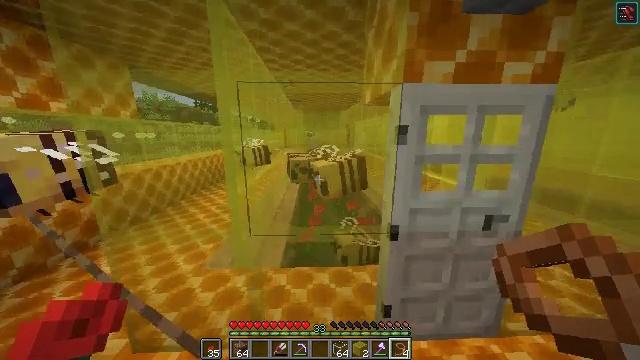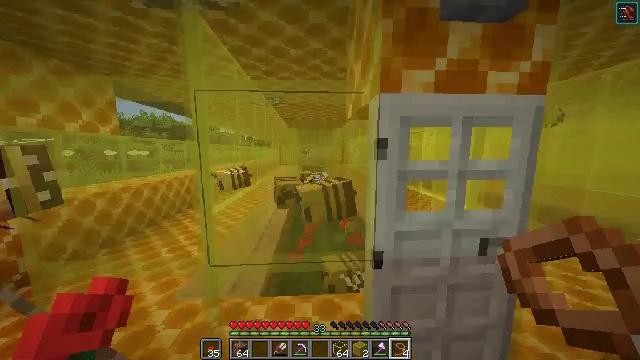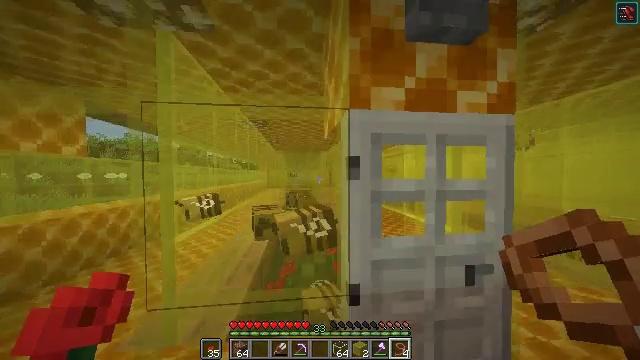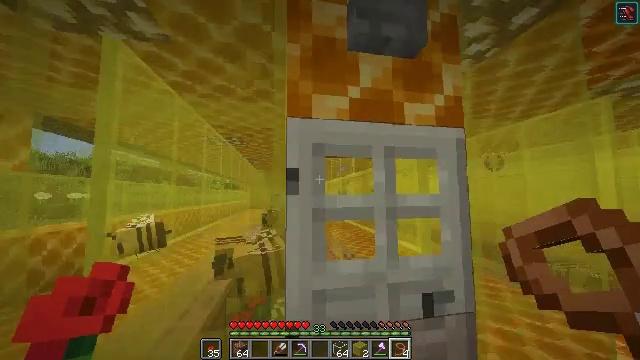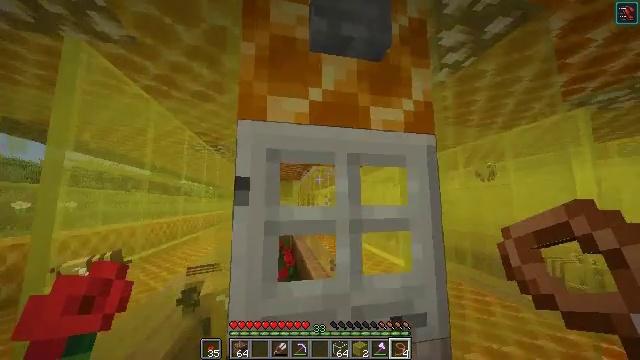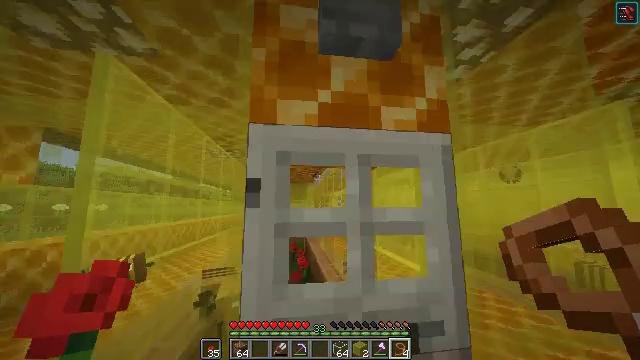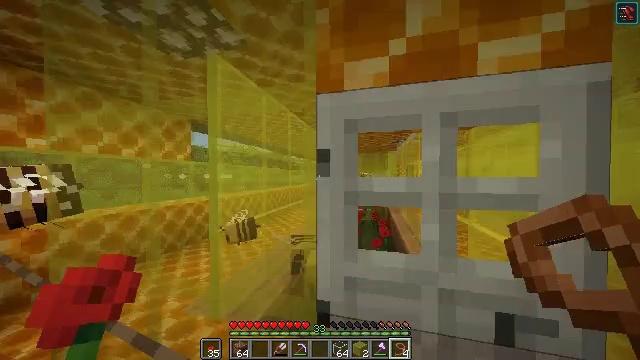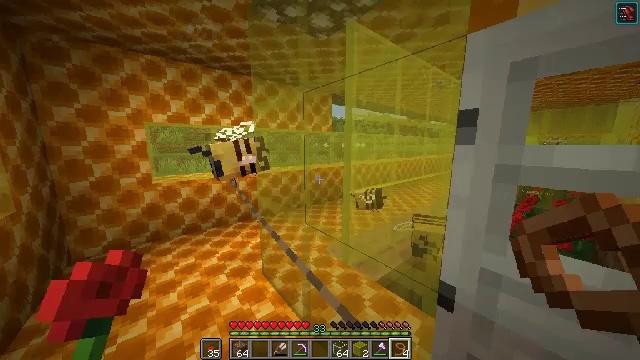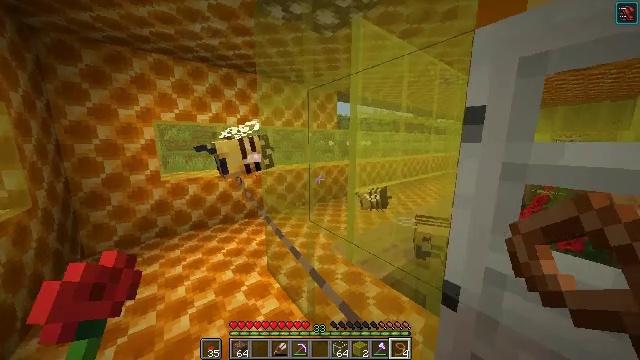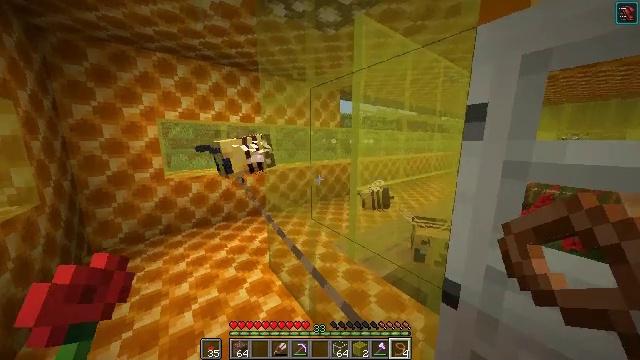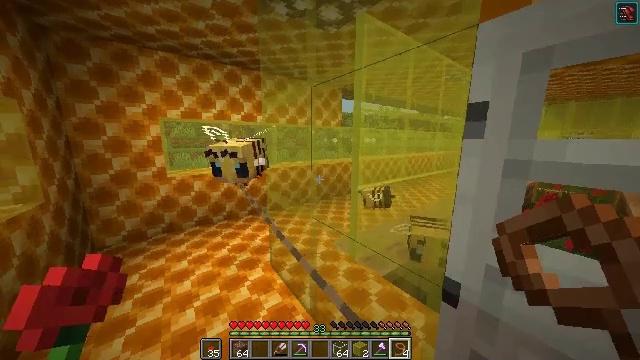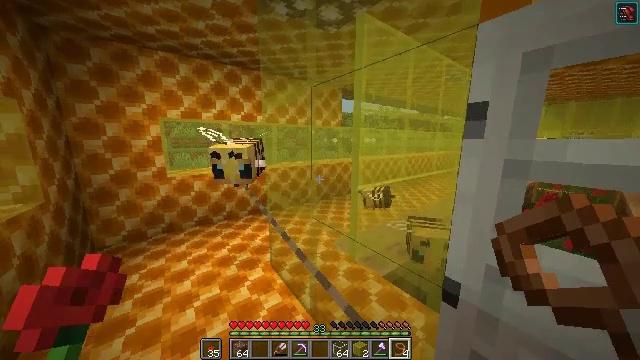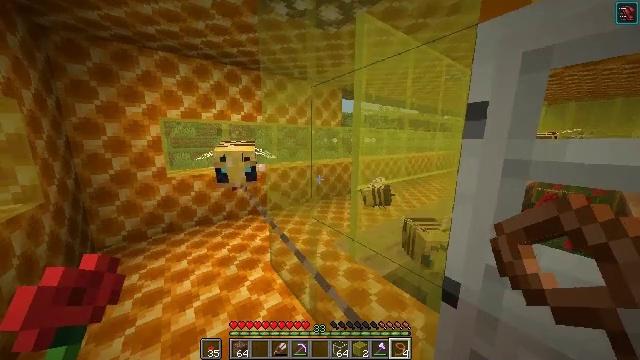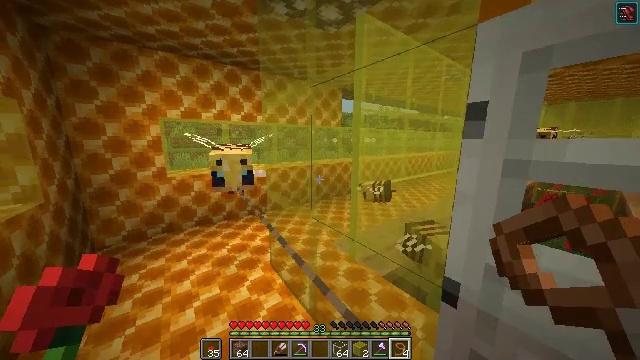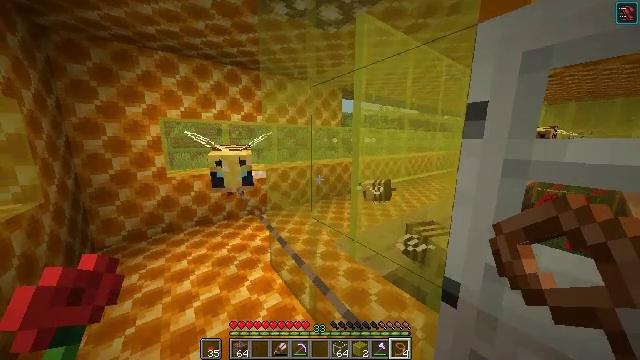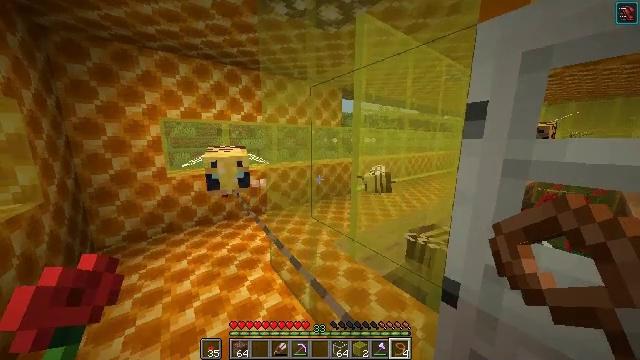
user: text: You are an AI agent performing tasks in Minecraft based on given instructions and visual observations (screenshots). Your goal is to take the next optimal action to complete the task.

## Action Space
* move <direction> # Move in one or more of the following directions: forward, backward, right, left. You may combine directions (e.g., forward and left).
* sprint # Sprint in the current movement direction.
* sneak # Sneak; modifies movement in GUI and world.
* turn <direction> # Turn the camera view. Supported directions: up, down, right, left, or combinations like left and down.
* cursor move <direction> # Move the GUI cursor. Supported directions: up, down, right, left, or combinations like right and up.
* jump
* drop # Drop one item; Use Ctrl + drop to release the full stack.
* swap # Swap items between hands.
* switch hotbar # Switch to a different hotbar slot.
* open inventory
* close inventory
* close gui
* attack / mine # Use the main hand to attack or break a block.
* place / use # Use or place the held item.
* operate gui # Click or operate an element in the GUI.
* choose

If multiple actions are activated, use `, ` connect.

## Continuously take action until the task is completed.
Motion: motion action
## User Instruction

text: Collect the yellow stained glass pane.
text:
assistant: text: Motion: move forward and move right, turn right and up
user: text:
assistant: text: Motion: move right, turn right and up
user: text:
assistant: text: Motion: turn right and up
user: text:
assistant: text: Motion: turn right and up
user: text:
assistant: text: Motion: turn left
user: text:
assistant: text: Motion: turn left and down
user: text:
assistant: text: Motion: turn left and down
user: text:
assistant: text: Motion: turn left
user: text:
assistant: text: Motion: no_op
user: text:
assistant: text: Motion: no_op
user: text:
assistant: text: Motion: no_op
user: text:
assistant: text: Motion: no_op
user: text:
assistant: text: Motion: no_op
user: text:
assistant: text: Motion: no_op
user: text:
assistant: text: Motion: no_op
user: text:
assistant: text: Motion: turn right
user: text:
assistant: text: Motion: turn right and up
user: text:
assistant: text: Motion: turn right and up
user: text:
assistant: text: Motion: turn right and up
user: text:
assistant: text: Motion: turn right and up
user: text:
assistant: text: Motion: turn right and up
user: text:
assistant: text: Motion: turn right and up
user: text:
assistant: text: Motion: turn right and up
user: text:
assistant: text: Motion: turn right and up
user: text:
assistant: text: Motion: turn right and up
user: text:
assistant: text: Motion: turn right and up
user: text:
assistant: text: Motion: turn up
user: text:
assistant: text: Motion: no_op
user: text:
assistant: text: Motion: use / place
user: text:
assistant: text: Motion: turn down, use / place